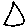
Label: triangle